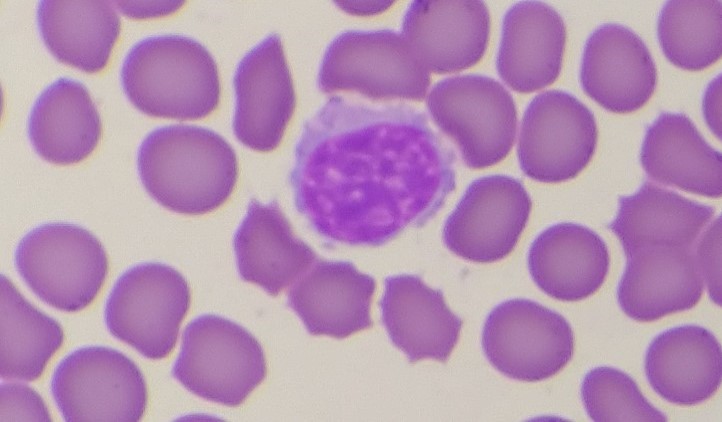
White blood cell type: Lymphocyte